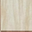
Piece: xx